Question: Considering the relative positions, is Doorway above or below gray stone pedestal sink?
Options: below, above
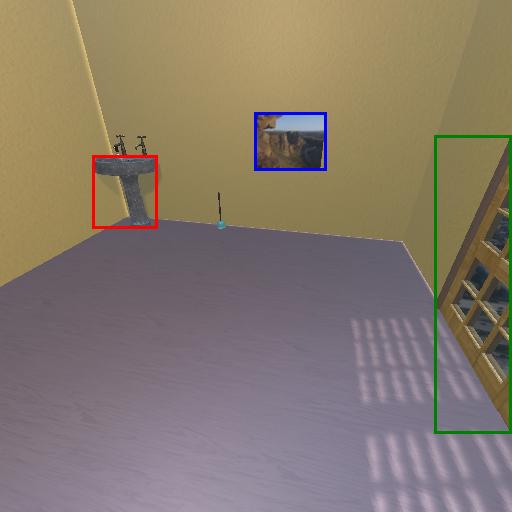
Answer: below